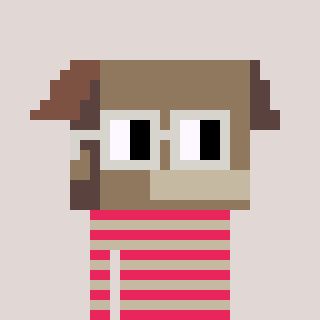
a pixel art character with square light gray glasses, a box-shaped head and a bege-colored body on a warm background